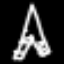
Label: The Eiffel Tower